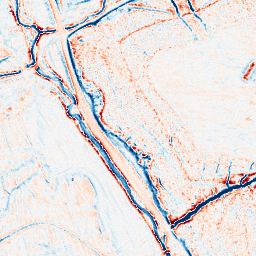
Category: edge_preserving
Decomposition family: anisotropic_diffusion
Decomposition parameters: iterations: 20
kappa: 10
gamma: 0.1
Upsampling method: regularized
Upsampling parameters: scale: 2
lambda_reg: 0.001
Upsampling scale: 2